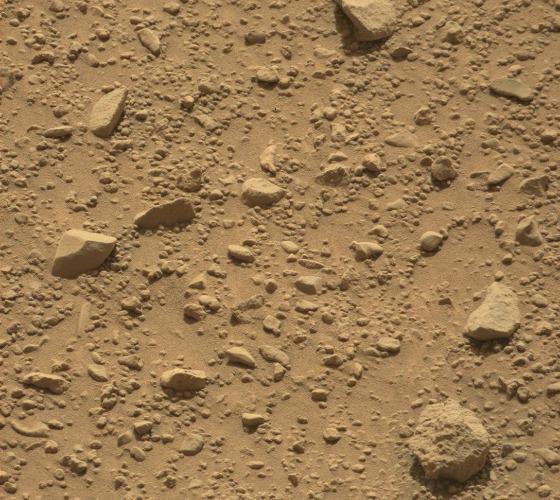
Terrain classes present: Gravel / Sand / Soil, Rock, Shadow